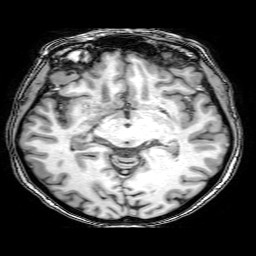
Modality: T1w
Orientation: coronal
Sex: female
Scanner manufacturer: philips
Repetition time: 0.008084 s
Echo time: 0.0037 s